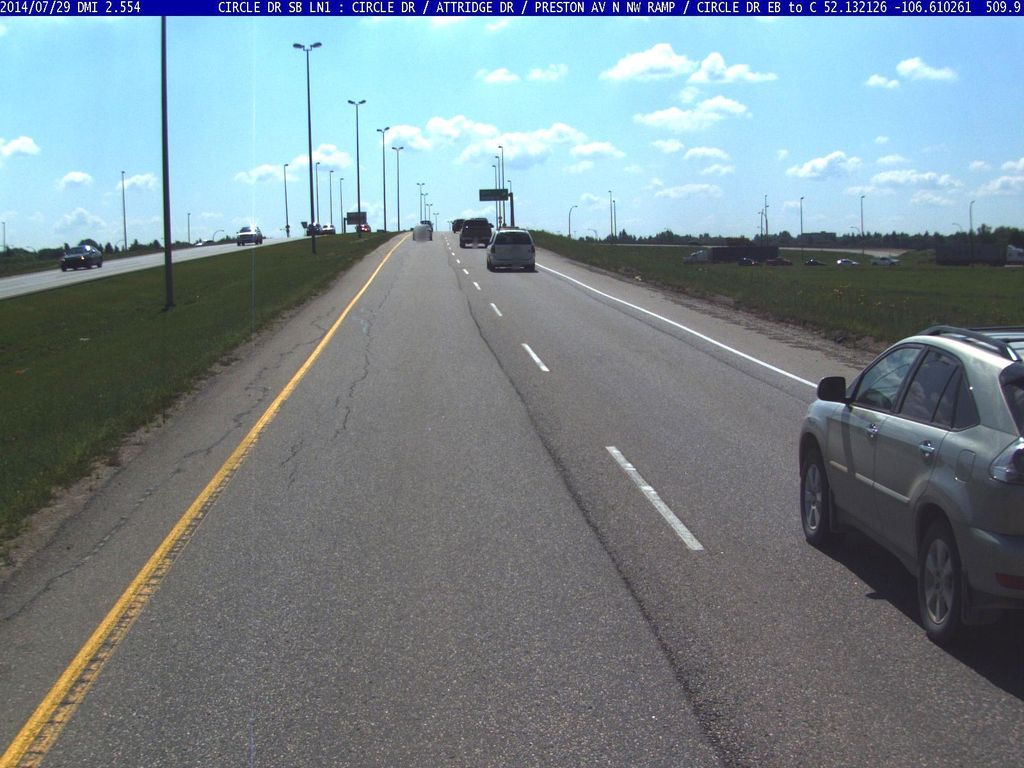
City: saskatoon